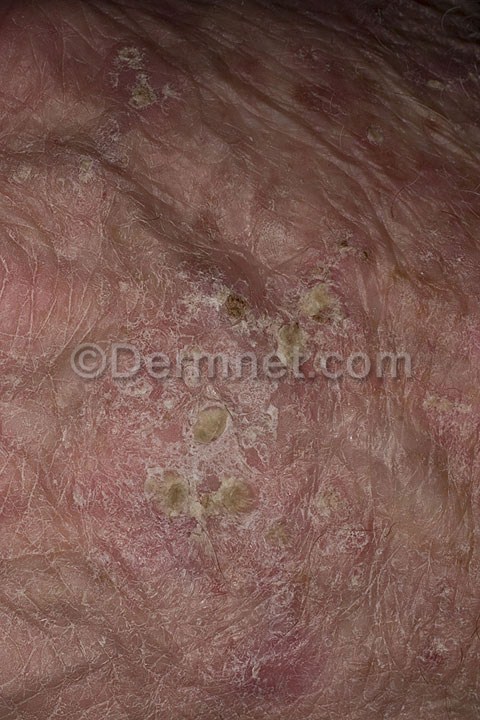
Disease: Actinic Keratosis Basal Cell Carcinoma and other Malignant Lesions